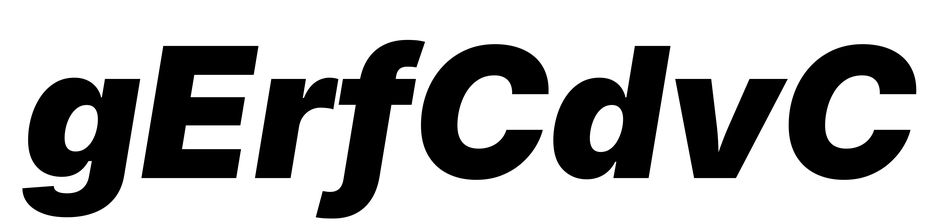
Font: Inter-Italic_Black_Italic